Question: We have a "WALMART_FLAG" value in other places. I need to replicate the calculation for the flag in this table. I believe I need to use 'CASE' statement.
This is what I have so far:
'''
SELECT s.DEAGY AS 'AGENCY', l.cmschn AS 'MASTER_CHAIN', s.DECHN AS 'CHAIN', s.DESTR AS 'STORE NUMBER', s.DEWEDT AS 'WK_ENDING',
(CASE
WHEN s.DEIO='O' AND s.DEAGY=10 AND s.DECHN IN (WC,WM) THEN 'Y' ELSE 'N' END)='Y' THEN (SELECT -1 * s.DEQTY) ELSE 0
END AS RET_UNITS
FROM LEVYDTA.SMPRTNM s
JOIN LEVYDTA.LDSCHNM l
ON s.DEAGY=l.CMAGY and s.DECHN=l.CMCHN;
'''
But I still get this error:

> Incorrect syntax near '='
and
> Incorrect syntax near the keyword 'ELSE'
How can I fix this?
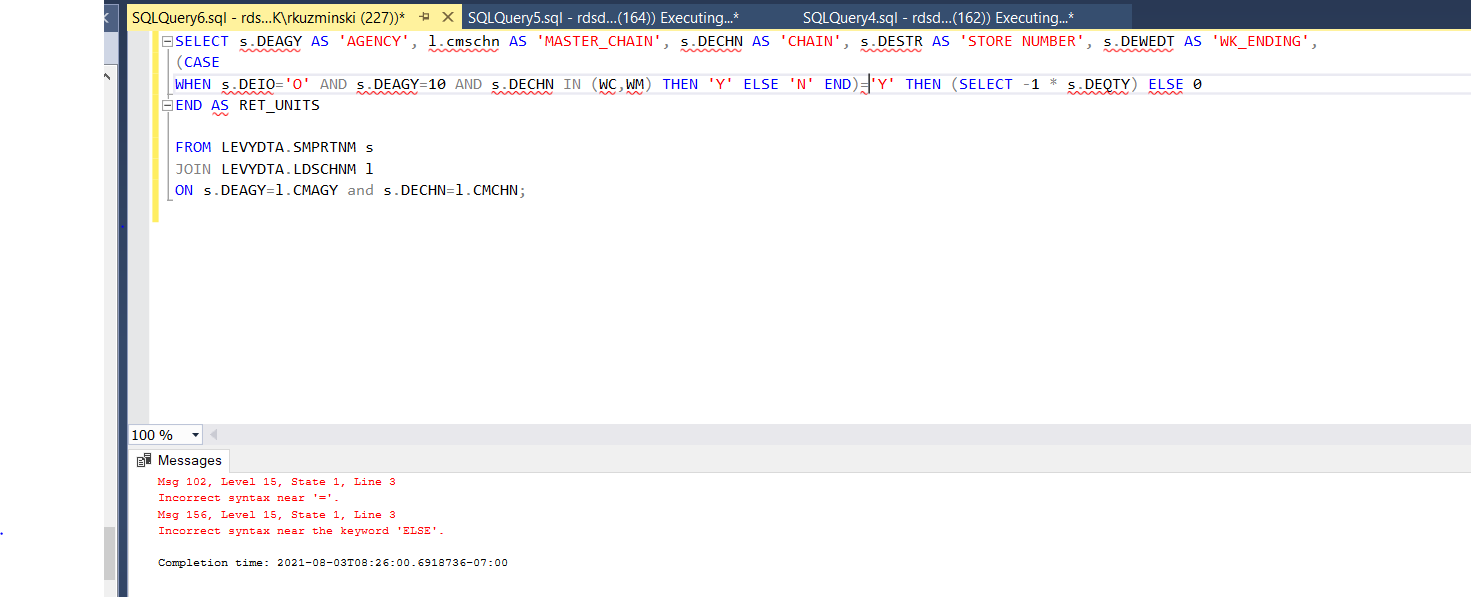
Answer: '''
SELECT s.DEAGY AS AGENCY, l.cmschn AS MASTER_CHAIN, s.DECHN AS CHAIN,
s.DESTR AS STORE NUMBER, s.DEWEDT AS WK_ENDING,
CASE
WHEN s.DEIO='O' AND DEAGY = 10 AND DECHN IN ('WC', 'WM') THEN -1 * s.DEQTY
ELSE 0
END AS RET_UNITS
FROM LEVYDTA.SMPRTNM s
JOIN LEVYDTA.LDSCHNM l
ON s.DEAGY=l.CMAGY and s.DECHN=l.CMCHN;
'''